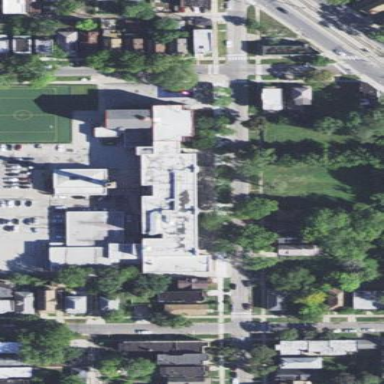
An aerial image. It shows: School building.